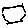
Label: hexagon